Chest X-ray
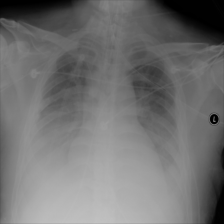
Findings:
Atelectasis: negative
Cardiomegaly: negative
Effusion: positive
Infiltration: negative
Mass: negative
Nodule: negative
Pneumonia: negative
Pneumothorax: negative
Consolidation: negative
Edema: negative
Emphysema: negative
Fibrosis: negative
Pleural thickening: negative
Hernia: negative